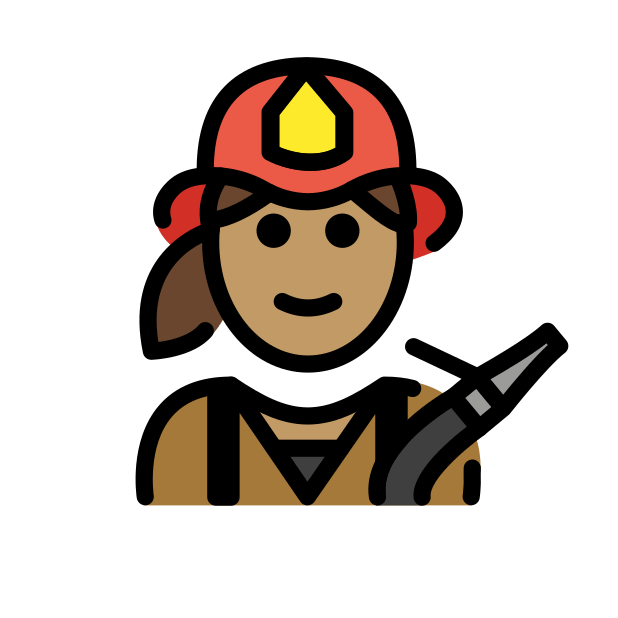
woman firefighter: medium skin tone